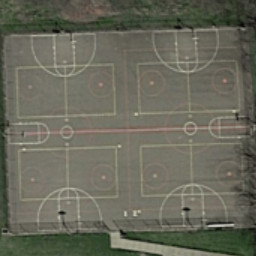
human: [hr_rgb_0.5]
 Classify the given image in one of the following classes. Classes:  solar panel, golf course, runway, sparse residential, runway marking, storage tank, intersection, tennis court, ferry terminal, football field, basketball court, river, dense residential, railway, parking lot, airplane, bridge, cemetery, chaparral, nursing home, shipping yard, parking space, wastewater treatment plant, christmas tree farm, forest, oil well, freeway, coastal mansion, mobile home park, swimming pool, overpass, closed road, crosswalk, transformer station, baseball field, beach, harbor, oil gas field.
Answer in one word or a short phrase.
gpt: basketball court